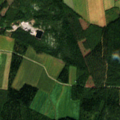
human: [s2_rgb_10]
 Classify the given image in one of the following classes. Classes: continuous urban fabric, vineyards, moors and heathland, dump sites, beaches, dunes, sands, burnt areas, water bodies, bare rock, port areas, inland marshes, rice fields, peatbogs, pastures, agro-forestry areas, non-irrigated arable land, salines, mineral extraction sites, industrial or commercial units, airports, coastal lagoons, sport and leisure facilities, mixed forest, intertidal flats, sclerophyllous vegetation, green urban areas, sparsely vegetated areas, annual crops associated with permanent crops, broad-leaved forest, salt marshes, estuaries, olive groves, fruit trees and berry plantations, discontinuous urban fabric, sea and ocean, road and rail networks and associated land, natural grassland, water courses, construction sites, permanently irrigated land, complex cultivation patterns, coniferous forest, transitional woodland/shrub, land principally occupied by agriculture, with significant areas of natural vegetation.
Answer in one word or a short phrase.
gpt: non-irrigated arable land, coniferous forest, mixed forest